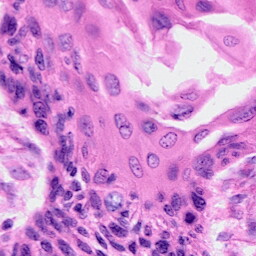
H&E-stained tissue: Cervix